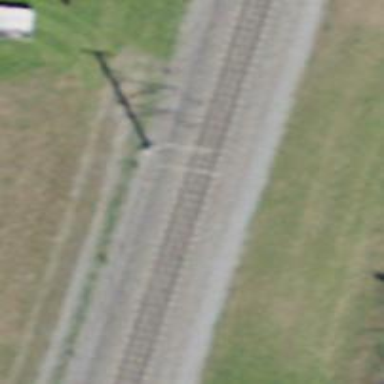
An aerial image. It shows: Catenary mast for power lines.